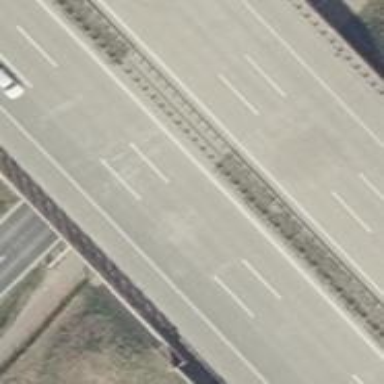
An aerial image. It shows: Concrete bridge located on motorway.